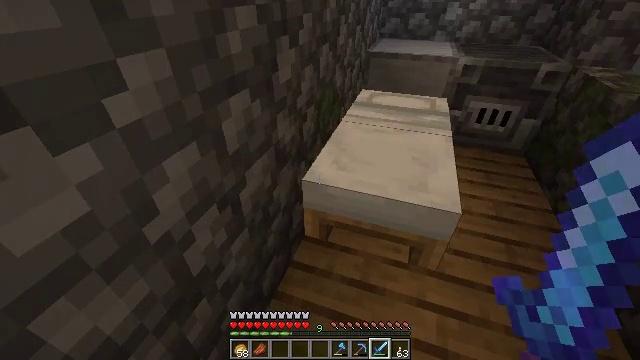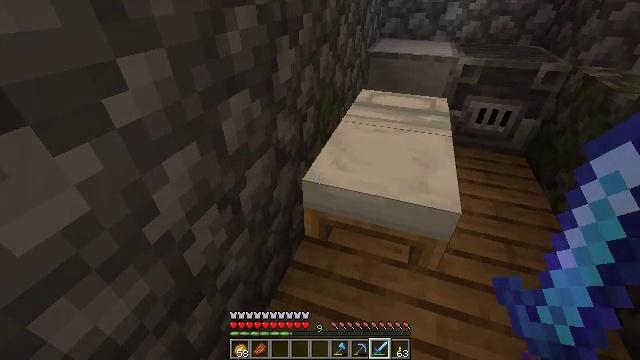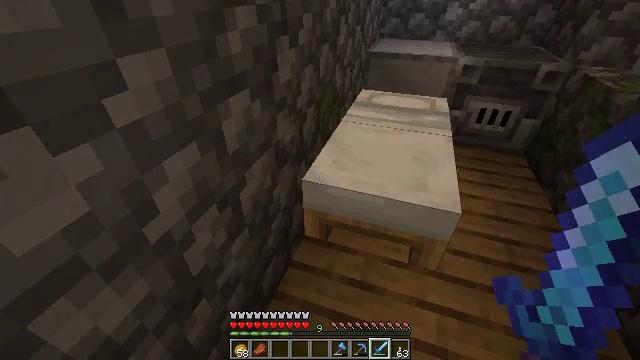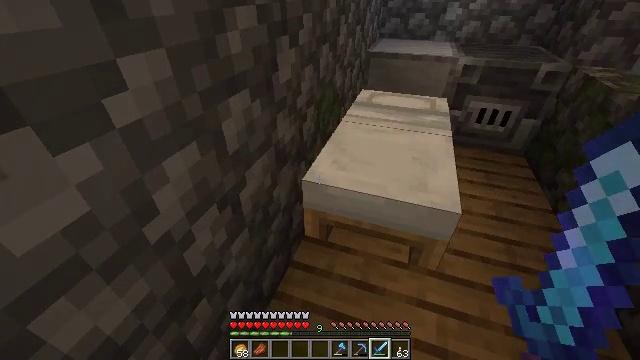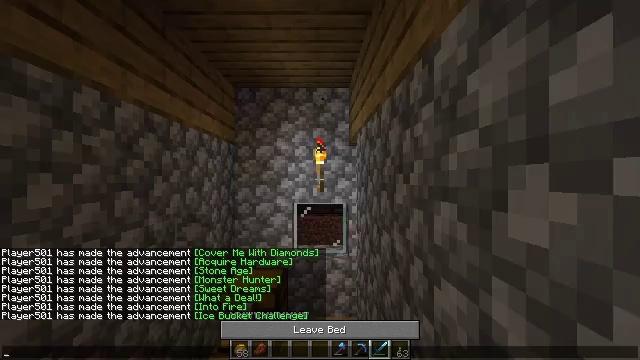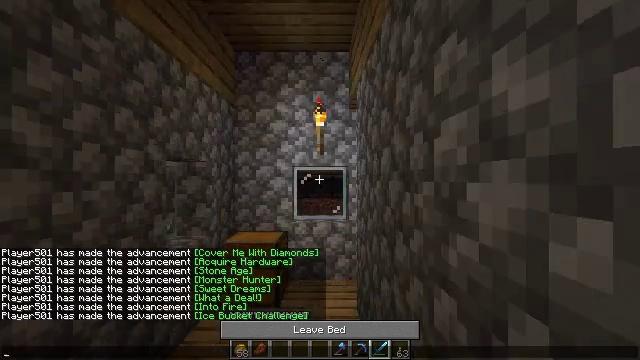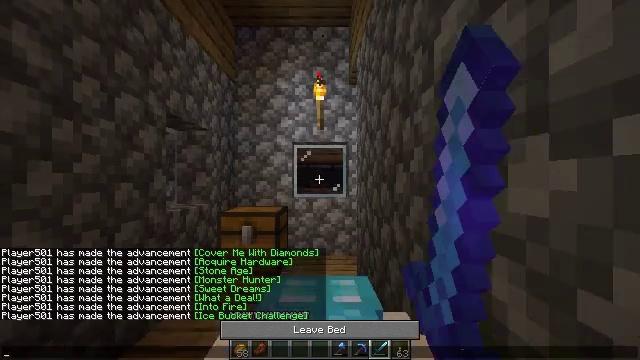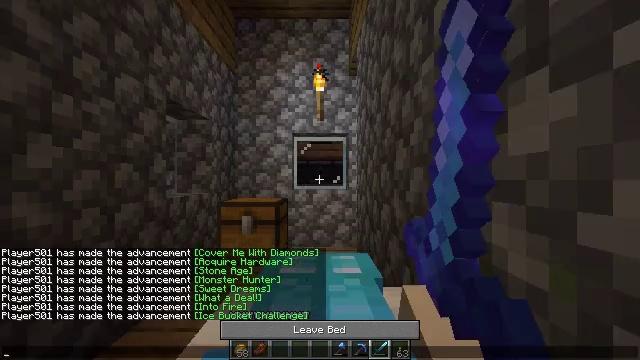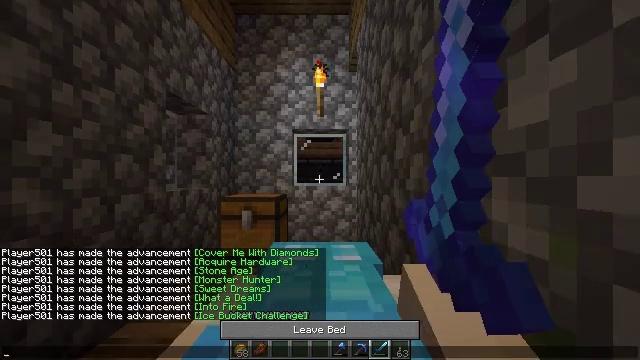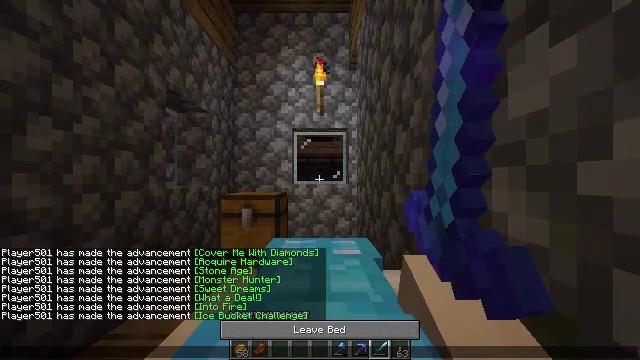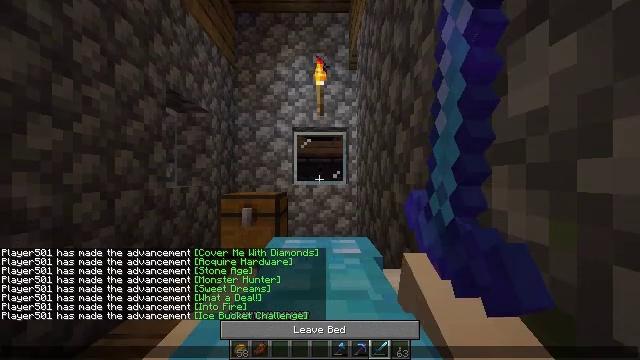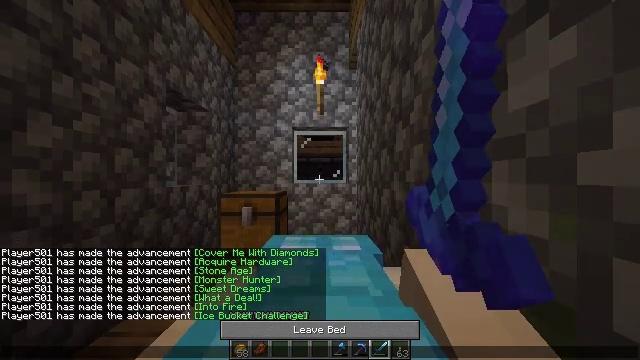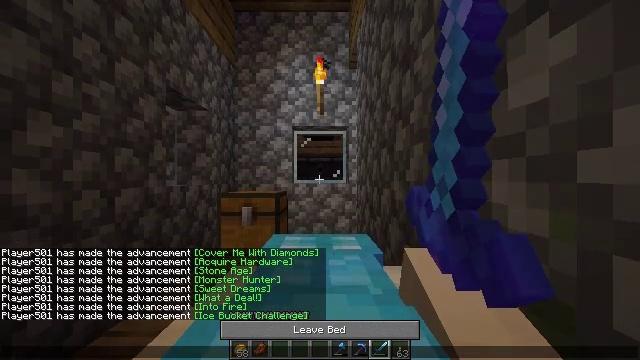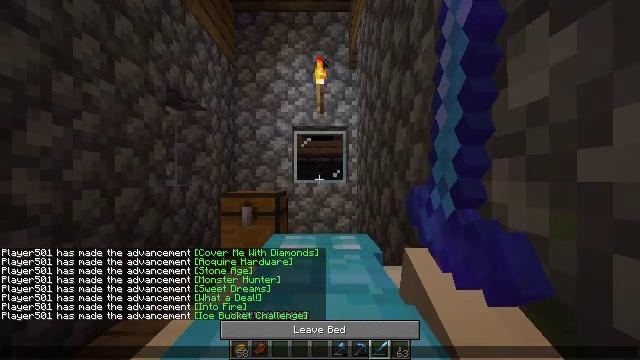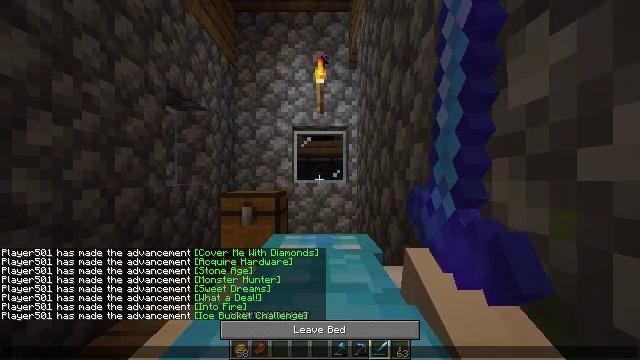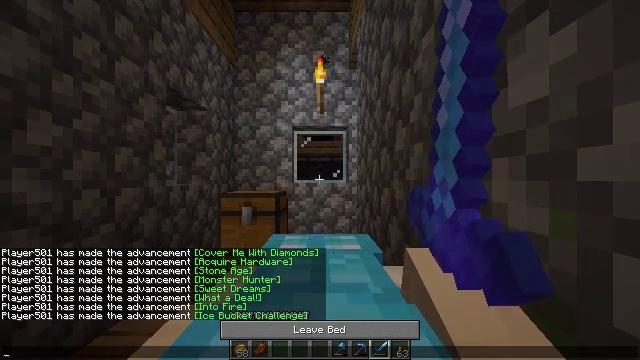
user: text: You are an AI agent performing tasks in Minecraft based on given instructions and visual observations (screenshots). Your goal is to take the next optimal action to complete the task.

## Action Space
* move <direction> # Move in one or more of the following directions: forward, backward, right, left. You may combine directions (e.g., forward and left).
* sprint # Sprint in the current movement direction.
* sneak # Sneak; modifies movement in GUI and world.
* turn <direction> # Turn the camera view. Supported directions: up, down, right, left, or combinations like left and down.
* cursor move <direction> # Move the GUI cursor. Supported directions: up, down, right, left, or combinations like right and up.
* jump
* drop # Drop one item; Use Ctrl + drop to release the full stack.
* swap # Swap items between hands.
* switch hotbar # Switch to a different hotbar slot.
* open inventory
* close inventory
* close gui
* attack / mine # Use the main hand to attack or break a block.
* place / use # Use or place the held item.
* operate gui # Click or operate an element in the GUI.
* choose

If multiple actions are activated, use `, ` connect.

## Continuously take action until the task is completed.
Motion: motion action
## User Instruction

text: Mine the chest to collect it.
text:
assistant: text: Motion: use / place
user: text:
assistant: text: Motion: no_op
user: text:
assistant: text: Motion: no_op
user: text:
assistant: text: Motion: no_op
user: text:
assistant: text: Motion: open gui
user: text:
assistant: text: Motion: no_op
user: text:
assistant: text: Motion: no_op
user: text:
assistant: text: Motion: no_op
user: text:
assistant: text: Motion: no_op
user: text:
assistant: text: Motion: no_op
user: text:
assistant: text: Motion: no_op
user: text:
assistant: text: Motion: no_op
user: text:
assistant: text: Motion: no_op
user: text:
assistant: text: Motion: no_op
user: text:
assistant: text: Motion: no_op
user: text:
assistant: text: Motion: no_op
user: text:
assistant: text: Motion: no_op
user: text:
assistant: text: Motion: no_op
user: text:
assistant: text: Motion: no_op
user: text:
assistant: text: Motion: no_op
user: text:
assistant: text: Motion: no_op
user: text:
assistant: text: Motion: no_op
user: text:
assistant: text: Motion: no_op
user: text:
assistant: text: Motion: no_op
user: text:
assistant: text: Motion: no_op
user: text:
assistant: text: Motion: no_op
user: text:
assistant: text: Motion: no_op
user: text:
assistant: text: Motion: no_op
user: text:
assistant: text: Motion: no_op
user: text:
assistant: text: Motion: no_op